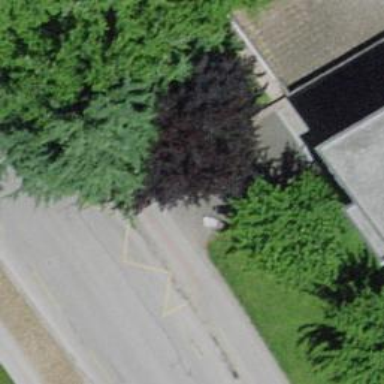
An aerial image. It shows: Bus stop with platform for public transport.